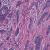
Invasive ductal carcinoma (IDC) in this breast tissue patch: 1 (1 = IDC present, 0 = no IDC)